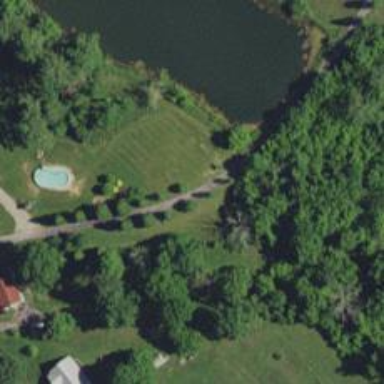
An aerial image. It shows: Driveway.